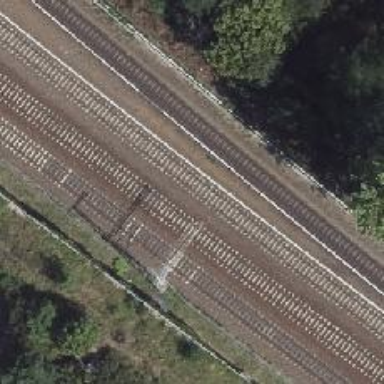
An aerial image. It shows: There is light rail electrified railway with embankment.